Interaction volume radius: 10 \u00c5
Interaction volume height: 20 \u00c5
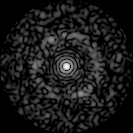
Disorder parameter: 0.8252